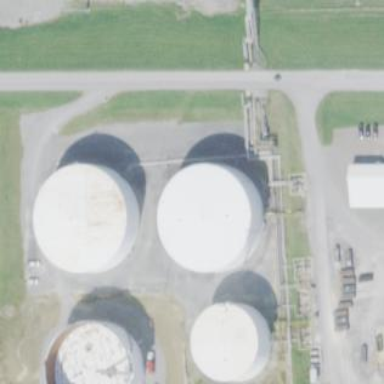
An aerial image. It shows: Storage tank created as man-made structure.